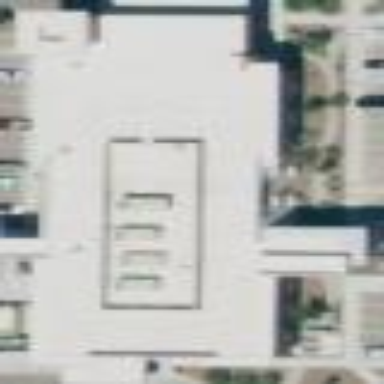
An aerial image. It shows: Hospital building.